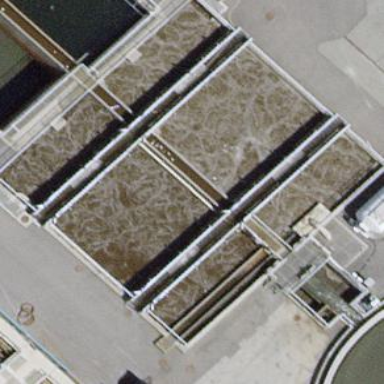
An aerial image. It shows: Image of wastewater.